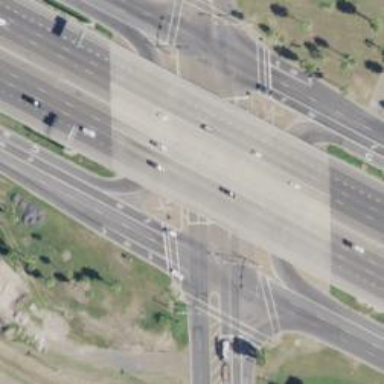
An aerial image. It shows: Secondary link road leading to turnaround junction.